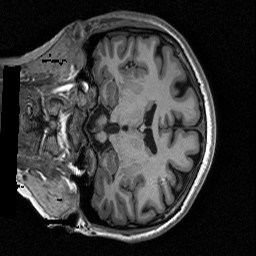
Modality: T1w
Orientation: coronal